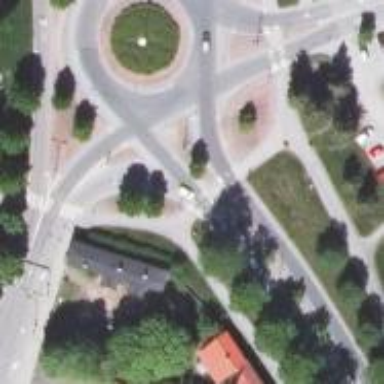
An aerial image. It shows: Crossing on the road.